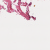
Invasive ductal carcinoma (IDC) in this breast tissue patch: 0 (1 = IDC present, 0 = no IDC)